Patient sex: M
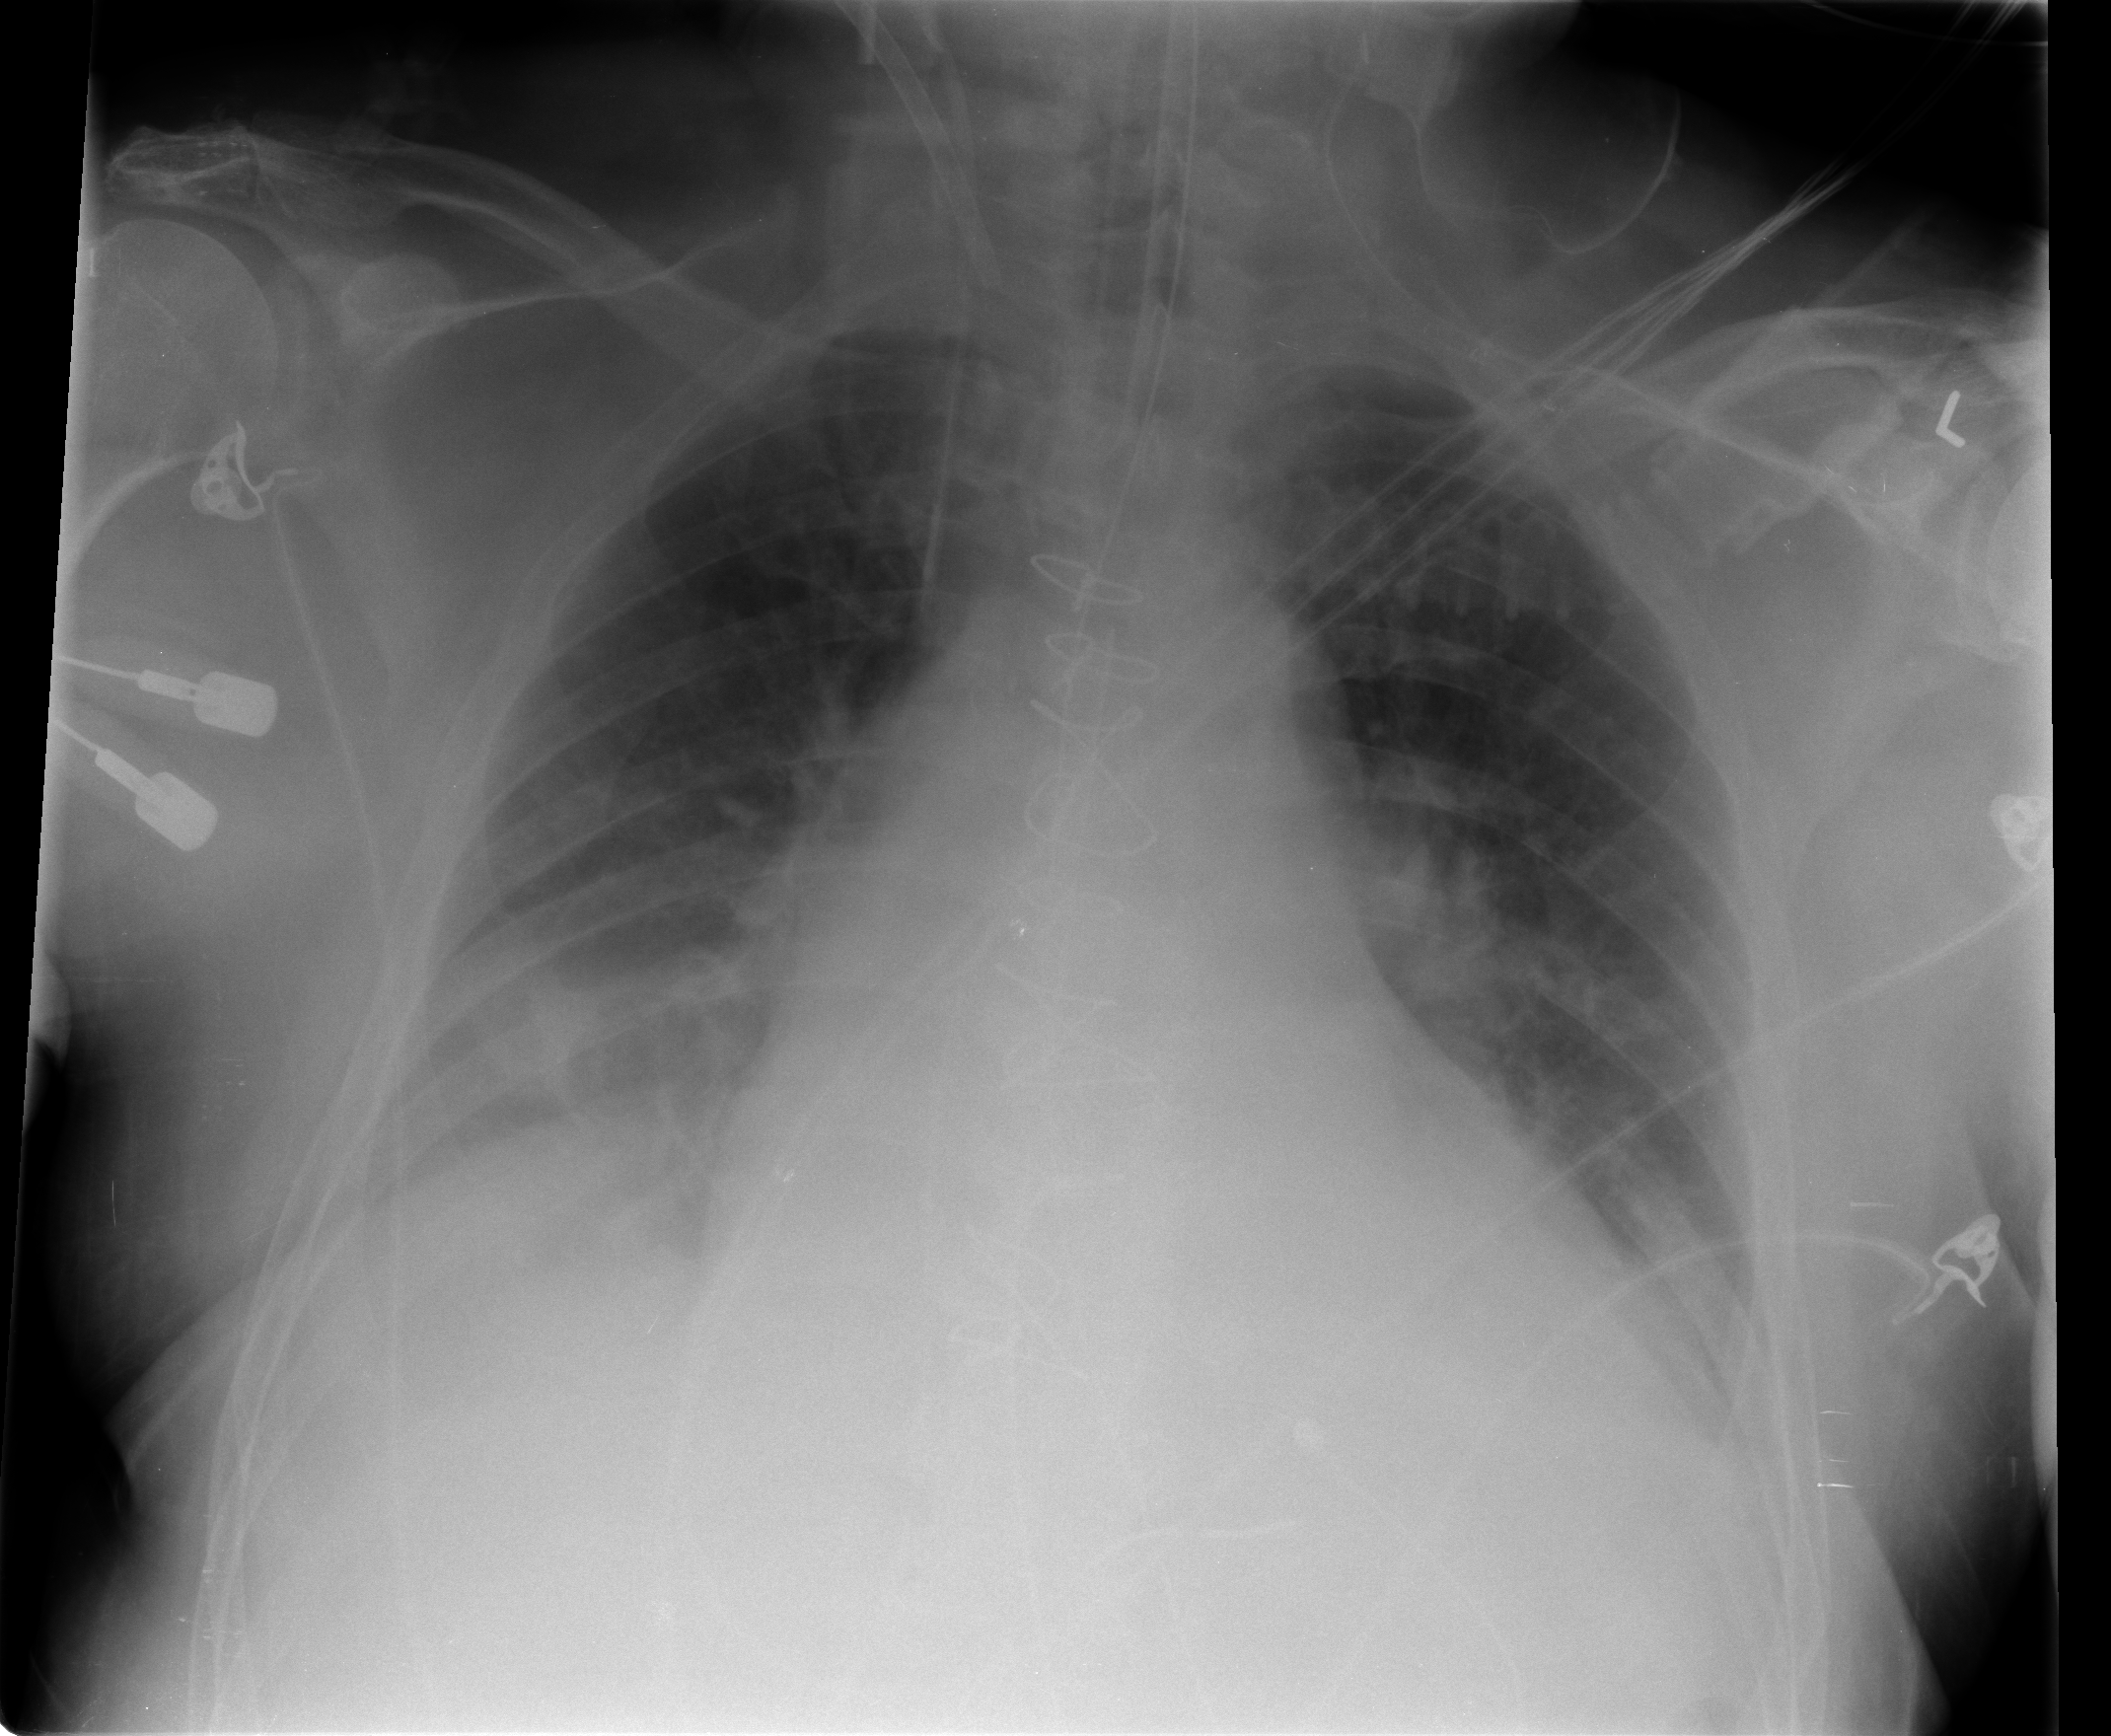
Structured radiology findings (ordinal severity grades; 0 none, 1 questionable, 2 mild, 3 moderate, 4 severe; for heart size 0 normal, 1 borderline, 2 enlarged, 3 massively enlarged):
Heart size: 3
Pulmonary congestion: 2
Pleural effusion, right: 2
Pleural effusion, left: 2
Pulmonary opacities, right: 1
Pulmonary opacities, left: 0
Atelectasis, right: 2
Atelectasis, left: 0